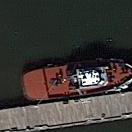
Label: civil